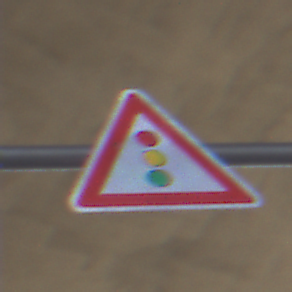
Verkehrszeichen: Lichtzeichenanlage
Umgebung: Roofed, Underpass
Tageszeit: Midday
Wetter: Clear
Licht: Natural
Jahreszeit: NotSpecified
Kontrast: LowContrast